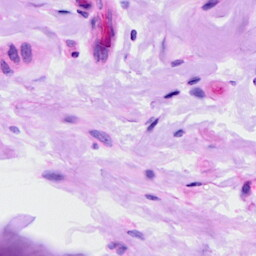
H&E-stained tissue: Ovarian